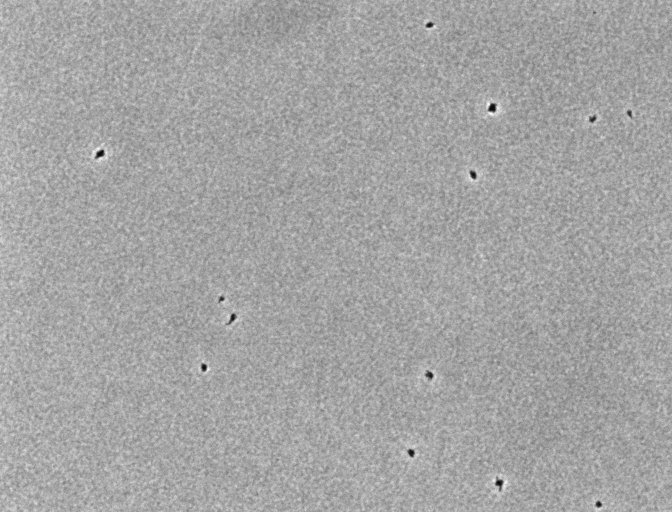
Phase contrast microscopy, 20x objective, 3 h incubation